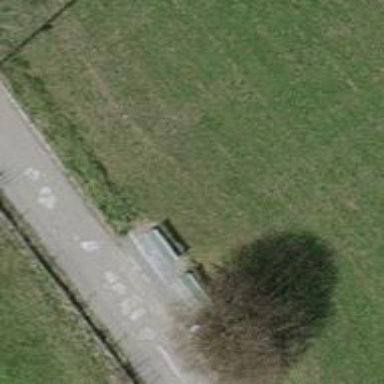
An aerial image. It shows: Bench.